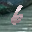
Label: 6